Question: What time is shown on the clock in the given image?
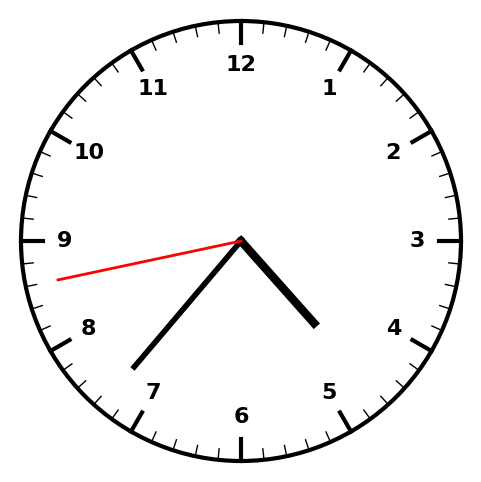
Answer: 04:36:43